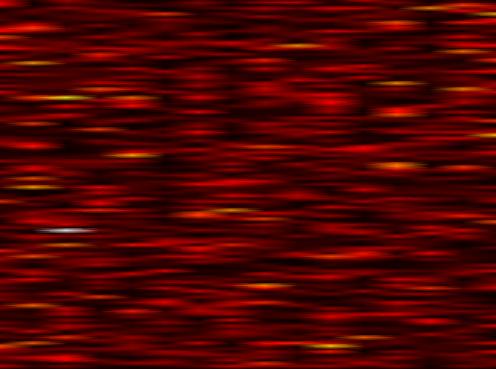
Label: WOLA